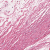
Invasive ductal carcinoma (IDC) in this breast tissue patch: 0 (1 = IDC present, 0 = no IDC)